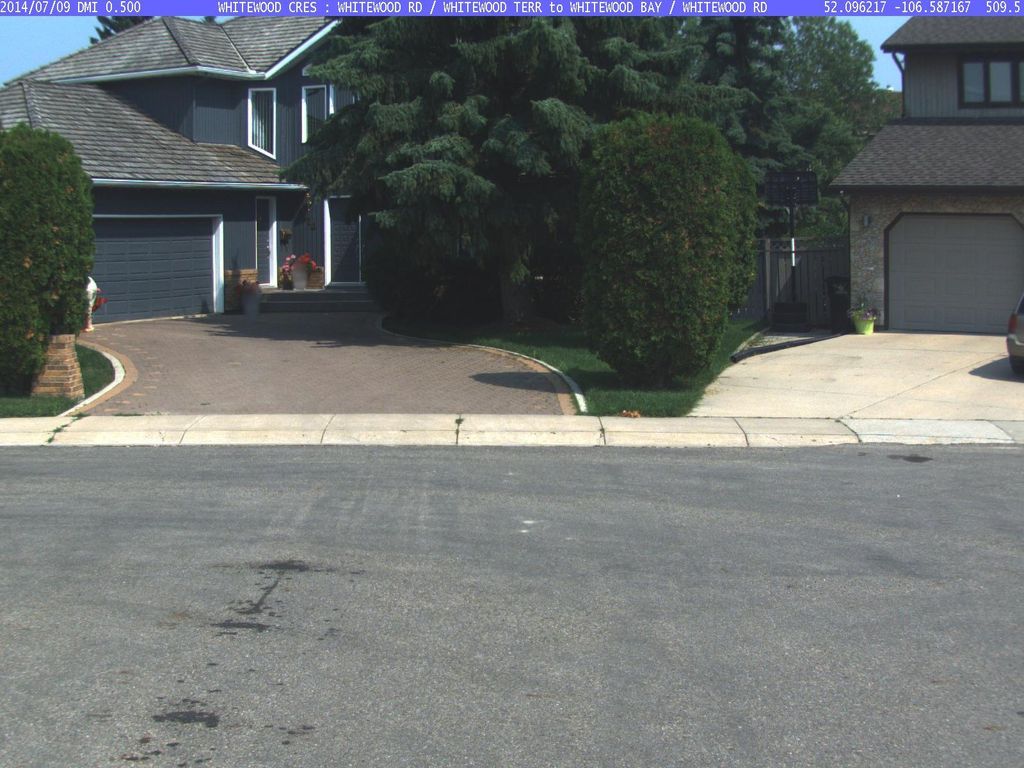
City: saskatoon